Field crop: maize
Growth stage: 2
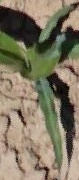
Species: maize